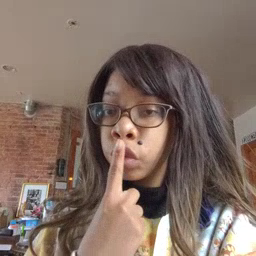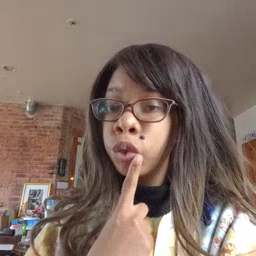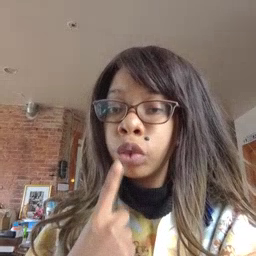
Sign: mouth